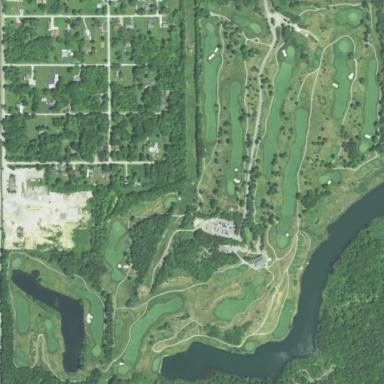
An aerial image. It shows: Golf course.